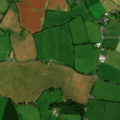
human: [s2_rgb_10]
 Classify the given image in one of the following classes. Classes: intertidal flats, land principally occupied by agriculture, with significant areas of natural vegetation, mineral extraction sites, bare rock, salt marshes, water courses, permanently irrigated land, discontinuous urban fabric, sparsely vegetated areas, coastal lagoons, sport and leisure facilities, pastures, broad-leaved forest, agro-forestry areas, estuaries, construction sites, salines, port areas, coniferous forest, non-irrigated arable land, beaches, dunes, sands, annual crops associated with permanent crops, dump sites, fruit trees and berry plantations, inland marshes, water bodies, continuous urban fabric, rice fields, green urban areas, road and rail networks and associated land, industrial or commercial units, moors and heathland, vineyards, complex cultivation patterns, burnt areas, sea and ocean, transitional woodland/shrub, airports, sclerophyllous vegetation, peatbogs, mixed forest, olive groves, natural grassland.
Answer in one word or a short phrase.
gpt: non-irrigated arable land, pastures